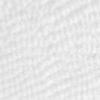
Label: no_change